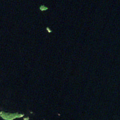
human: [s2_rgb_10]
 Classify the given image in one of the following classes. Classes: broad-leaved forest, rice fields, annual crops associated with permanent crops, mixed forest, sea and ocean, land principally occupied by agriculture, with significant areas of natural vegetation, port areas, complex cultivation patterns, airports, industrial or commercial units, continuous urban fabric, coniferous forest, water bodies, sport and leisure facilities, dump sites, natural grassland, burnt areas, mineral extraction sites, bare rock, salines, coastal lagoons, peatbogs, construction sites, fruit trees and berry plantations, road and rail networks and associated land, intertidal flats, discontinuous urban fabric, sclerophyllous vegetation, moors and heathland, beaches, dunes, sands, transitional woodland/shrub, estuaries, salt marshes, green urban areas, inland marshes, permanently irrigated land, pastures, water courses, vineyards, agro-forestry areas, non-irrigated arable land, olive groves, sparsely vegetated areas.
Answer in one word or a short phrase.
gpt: coniferous forest, water bodies